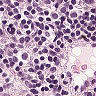
Metastatic tissue present: no